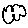
Label: cloud